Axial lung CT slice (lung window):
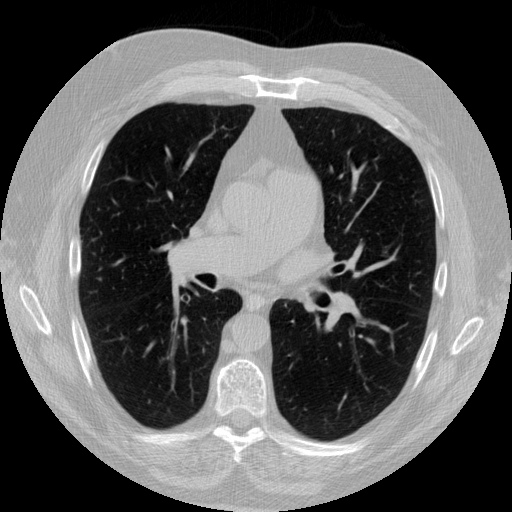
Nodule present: no